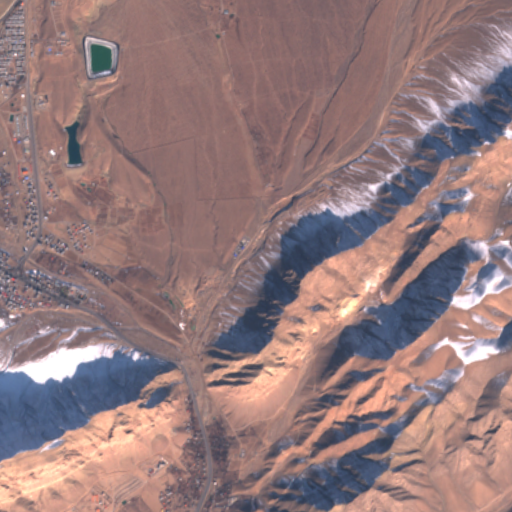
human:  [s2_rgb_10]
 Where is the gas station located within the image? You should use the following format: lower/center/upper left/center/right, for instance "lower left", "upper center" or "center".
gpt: The gas station is located in the center left of the image.
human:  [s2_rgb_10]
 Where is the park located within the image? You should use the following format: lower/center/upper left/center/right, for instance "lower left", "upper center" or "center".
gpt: The park is located in the upper left of the image.
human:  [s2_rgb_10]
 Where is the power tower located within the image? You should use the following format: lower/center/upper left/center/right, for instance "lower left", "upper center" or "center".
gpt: The power tower is located in the lower left of the image.
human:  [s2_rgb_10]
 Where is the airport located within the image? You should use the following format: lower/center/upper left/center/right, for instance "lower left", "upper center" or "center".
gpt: There is no airport in the image.